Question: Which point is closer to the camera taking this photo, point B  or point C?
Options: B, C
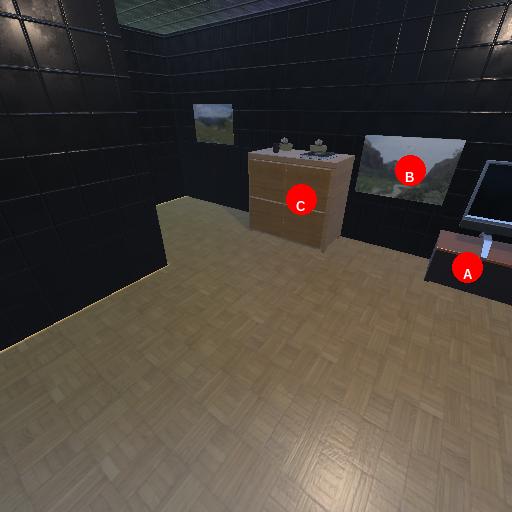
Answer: B